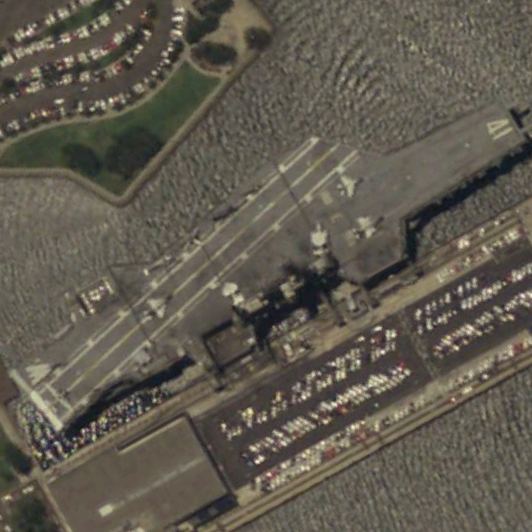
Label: aircraft_carrier